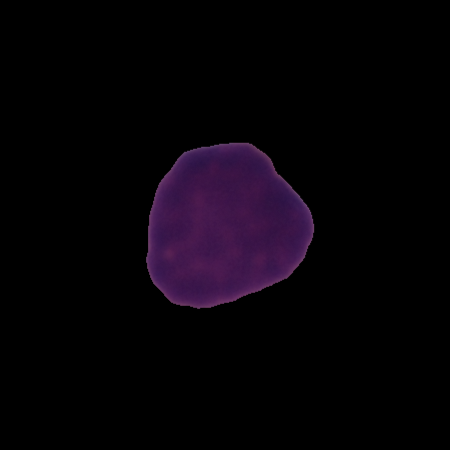
Label: healthy